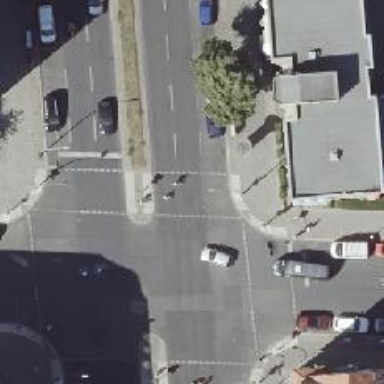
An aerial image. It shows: Footway crossing with traffic signals and island in the middle.